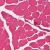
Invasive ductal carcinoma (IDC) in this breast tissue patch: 0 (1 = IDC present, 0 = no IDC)